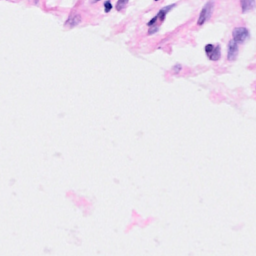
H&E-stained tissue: Breast